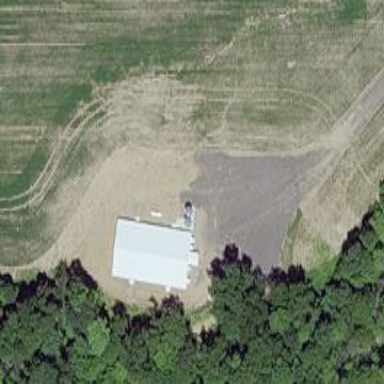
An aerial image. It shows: Silo.